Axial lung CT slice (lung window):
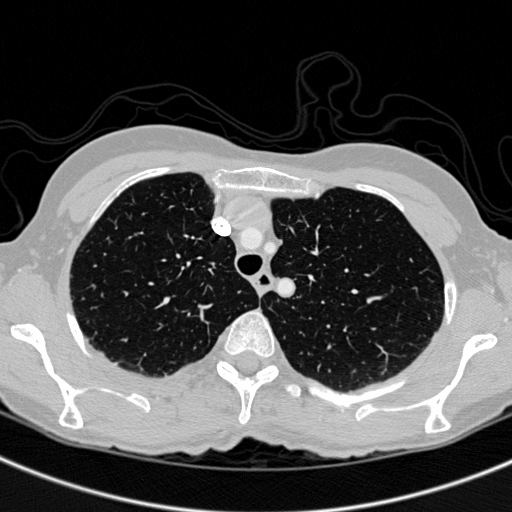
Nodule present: no